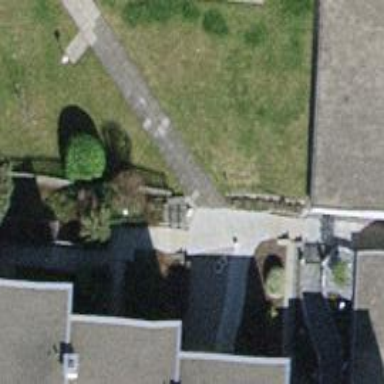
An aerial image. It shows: Road with steps.